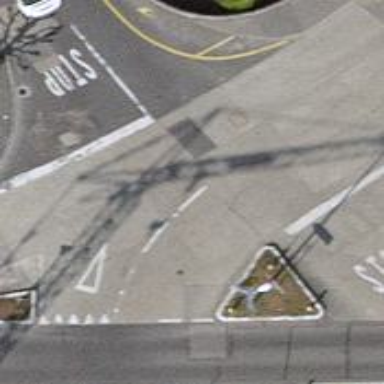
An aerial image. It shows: Tertiary road with asphalt surface and sidewalk.